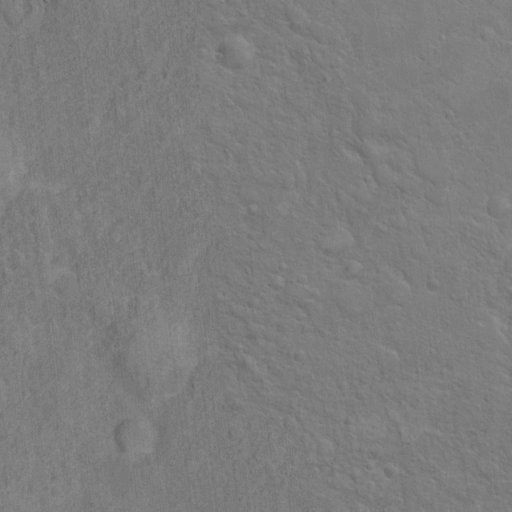
Classes present: Background